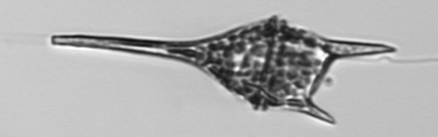
Label: Tripos_lineatus